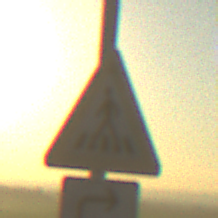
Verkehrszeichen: FussgaengerueberwegRechts
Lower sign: RichtungsangabeDurchPfeile5
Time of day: SunriseSunset
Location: Outdoor (Nature)
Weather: Clear
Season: NotSpecified
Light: Natural